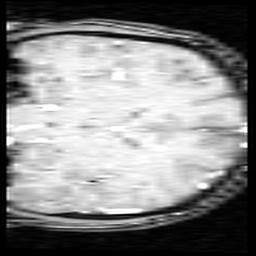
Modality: inplaneT1
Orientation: coronal
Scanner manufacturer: ge
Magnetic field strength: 3 T
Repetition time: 0.2 s
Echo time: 0.0036 s